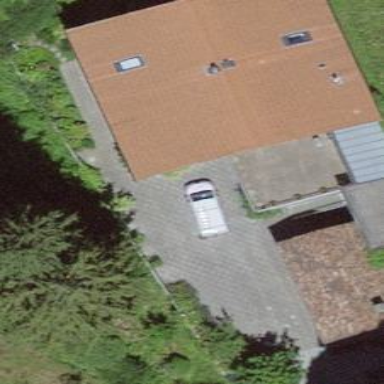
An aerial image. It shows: Residential building.